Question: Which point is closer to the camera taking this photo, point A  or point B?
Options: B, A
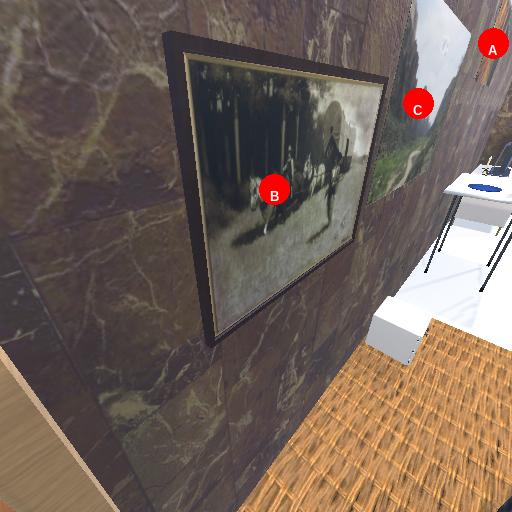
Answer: B